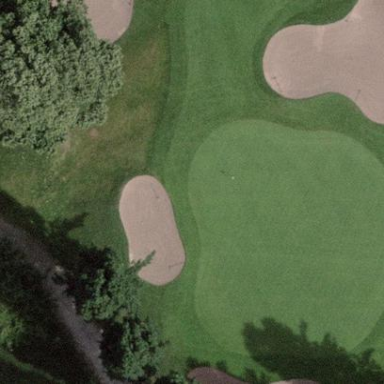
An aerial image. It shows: Golf green.